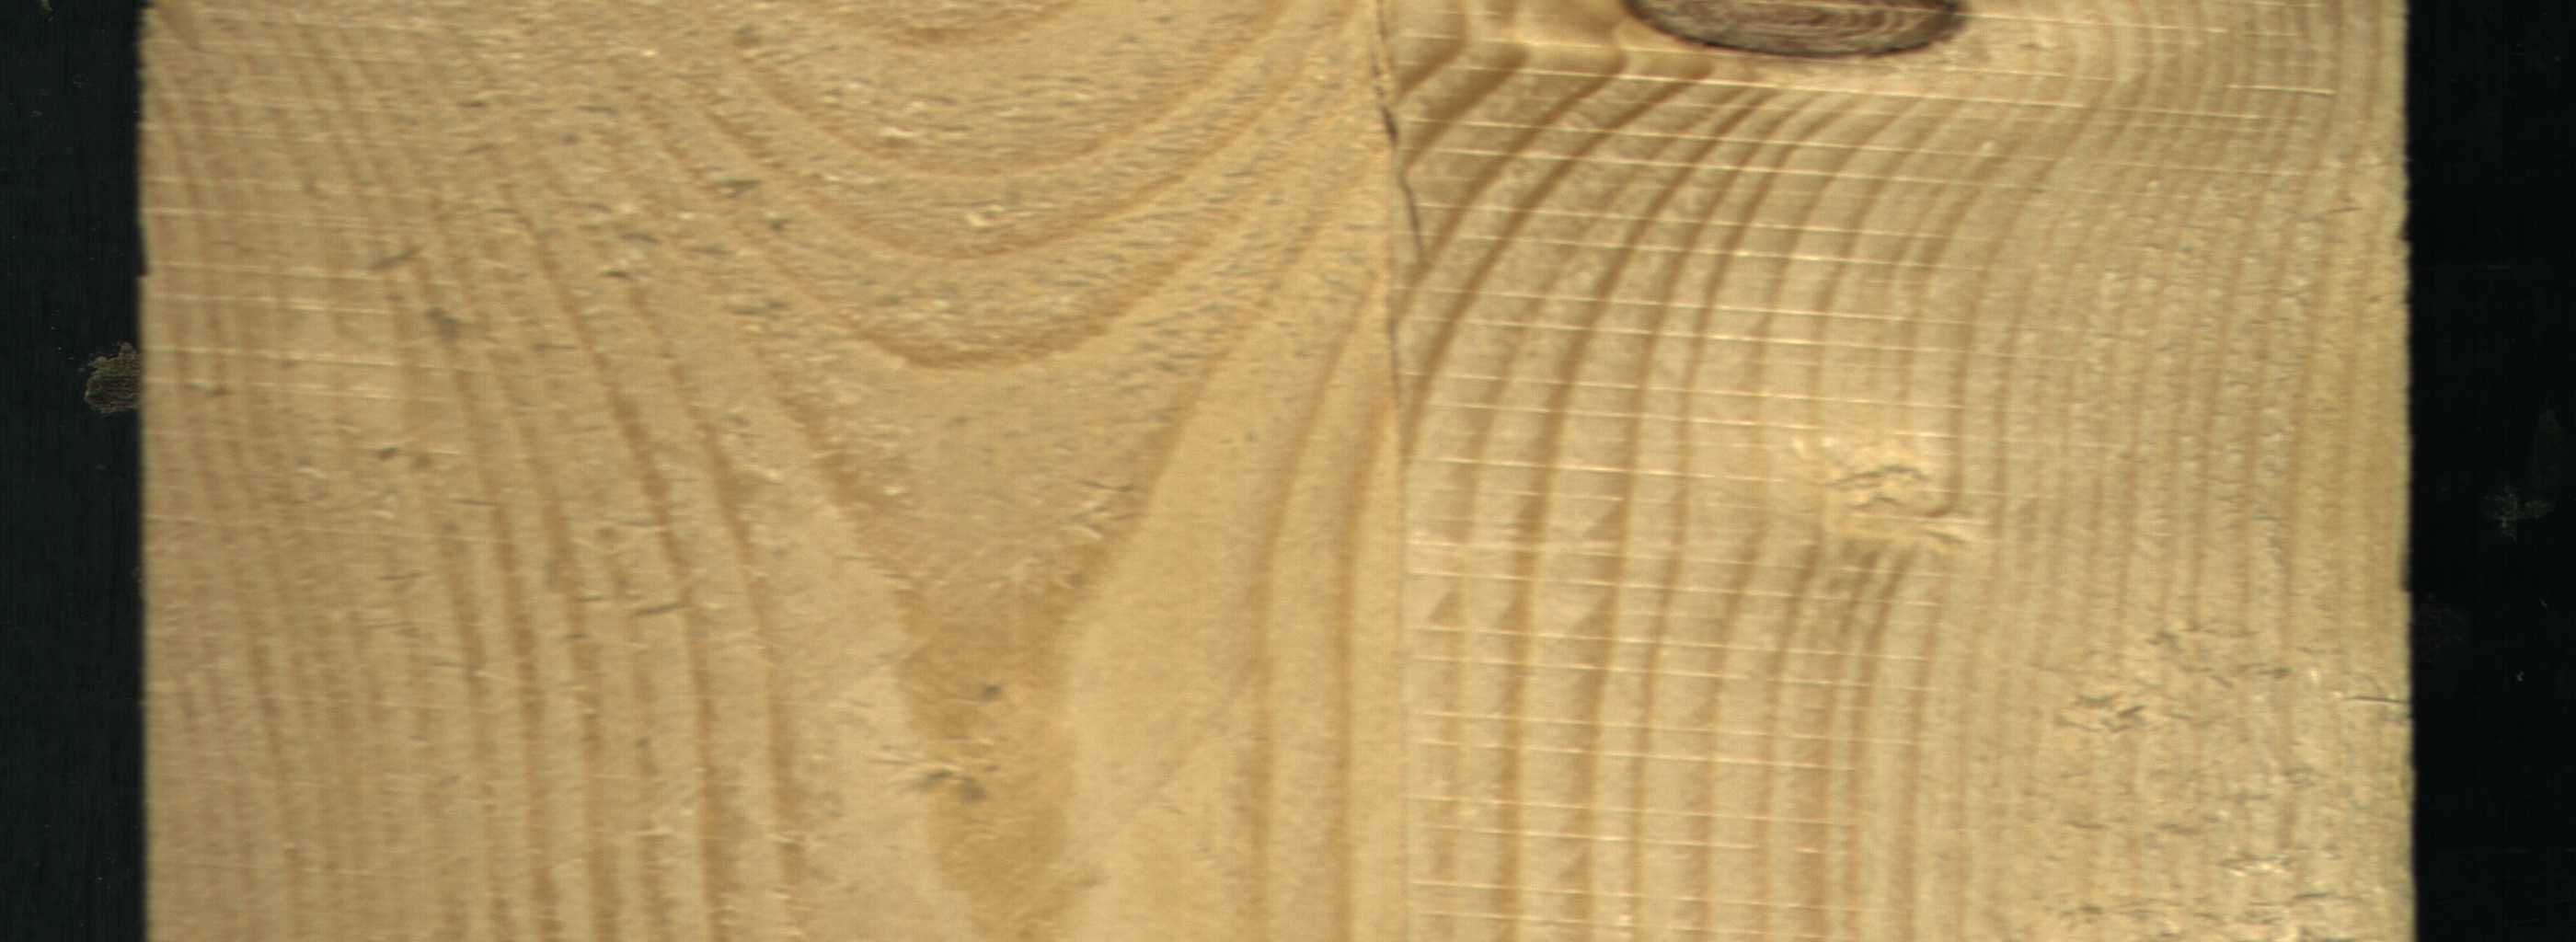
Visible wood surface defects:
resin
Dead_Knot